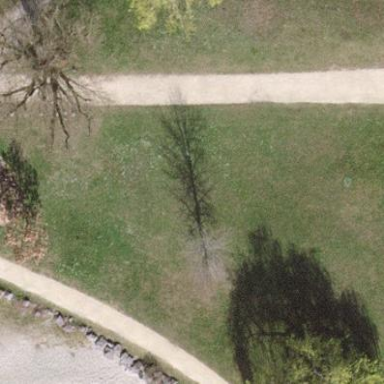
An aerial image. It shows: Park.